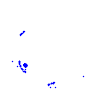
Particle: pion